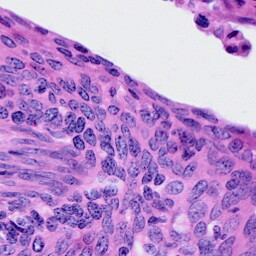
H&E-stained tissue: Cervix